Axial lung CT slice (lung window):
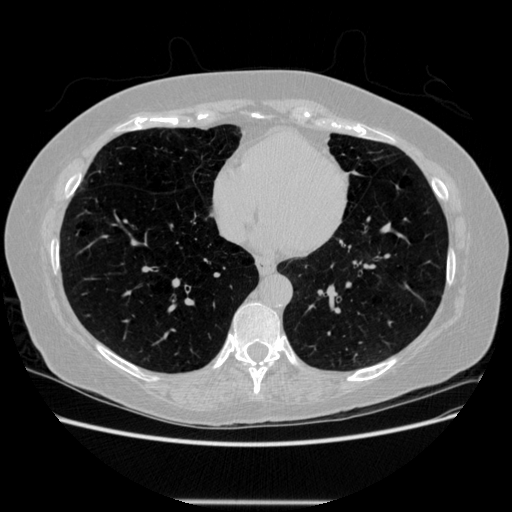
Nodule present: no